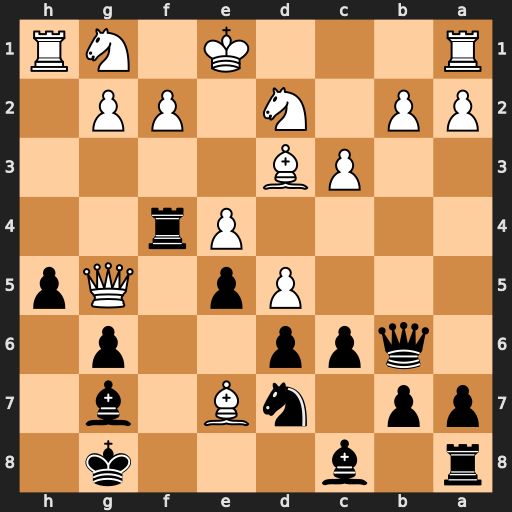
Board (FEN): r1b3k1/pp1nB1b1/1qpp2p1/3Pp1Qp/4Pr2/2PB4/PP1N1PP1/R3K1NR
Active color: b
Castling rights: KQ
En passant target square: -
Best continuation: Qxf2+ Kd1 Rg4